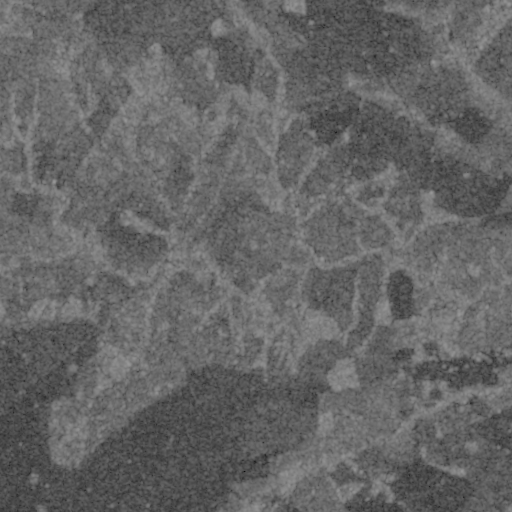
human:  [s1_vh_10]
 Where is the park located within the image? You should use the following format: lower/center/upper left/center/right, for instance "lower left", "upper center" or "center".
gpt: The park is located in the upper right of the image.
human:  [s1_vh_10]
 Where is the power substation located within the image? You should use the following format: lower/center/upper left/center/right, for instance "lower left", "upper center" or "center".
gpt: The power substation is located in the upper right of the image.
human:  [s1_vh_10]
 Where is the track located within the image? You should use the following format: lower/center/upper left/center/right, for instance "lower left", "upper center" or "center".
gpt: There is no track in the image.

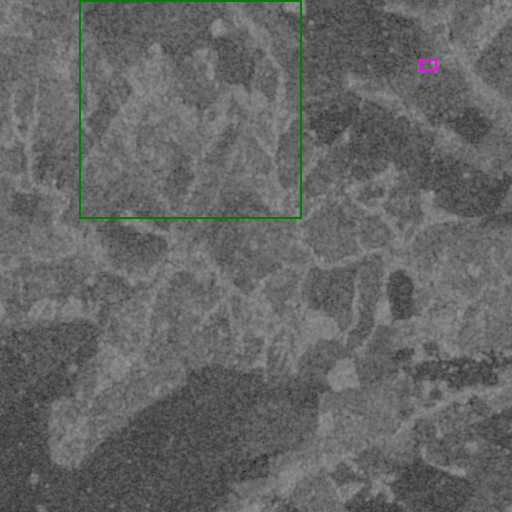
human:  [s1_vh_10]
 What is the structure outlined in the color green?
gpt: The structure outlined in green is a crop field.
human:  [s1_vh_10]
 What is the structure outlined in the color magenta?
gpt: The structure outlined in magenta is a park.
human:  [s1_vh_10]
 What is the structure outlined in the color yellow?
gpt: There is no yellow outline.